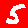
Digit: 5